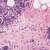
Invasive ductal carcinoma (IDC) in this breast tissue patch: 0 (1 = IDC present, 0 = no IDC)